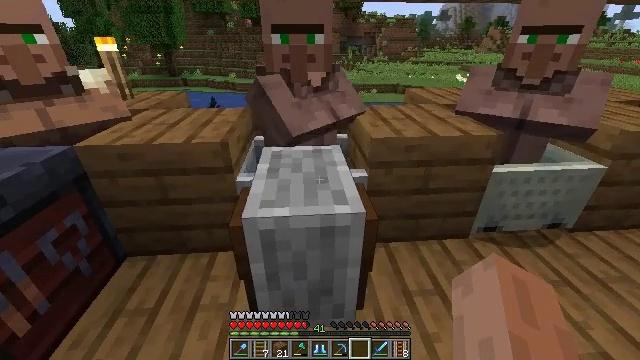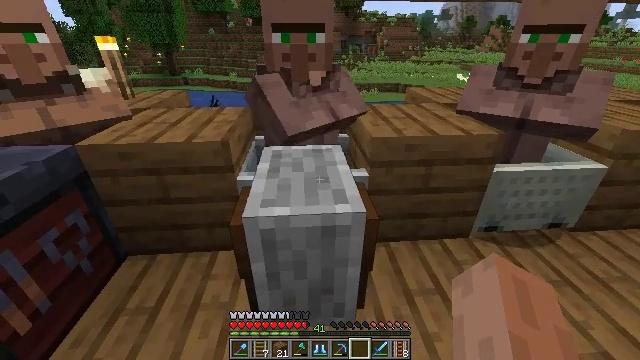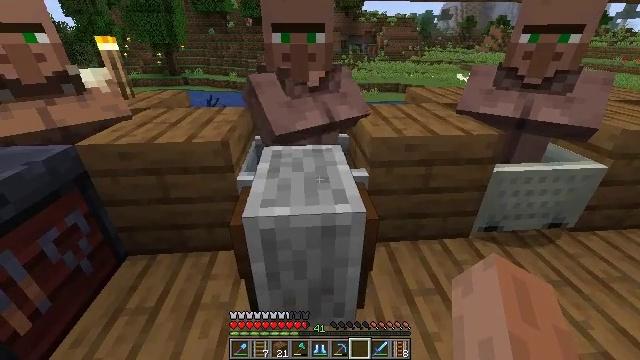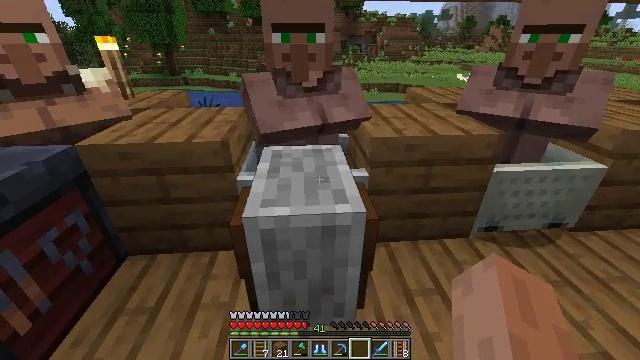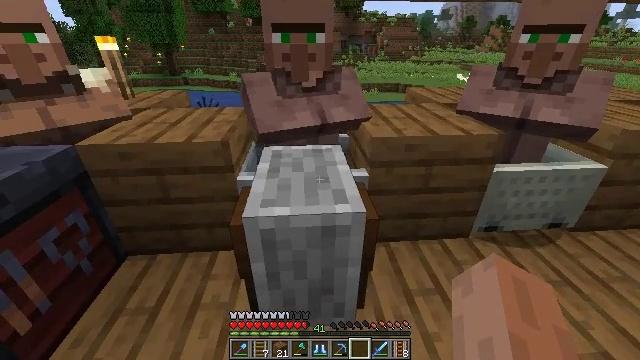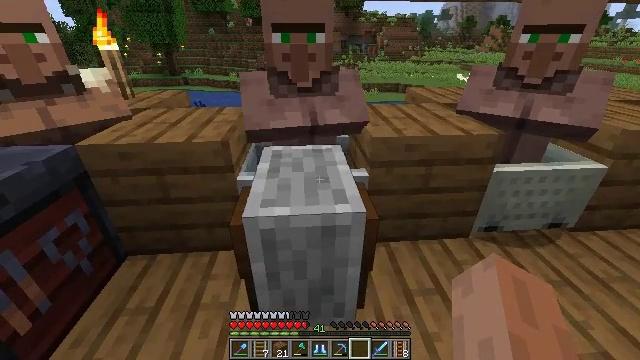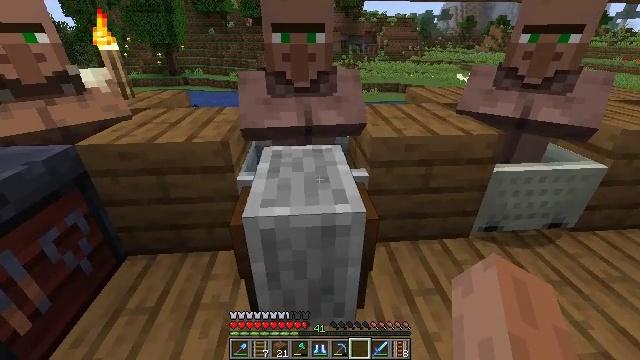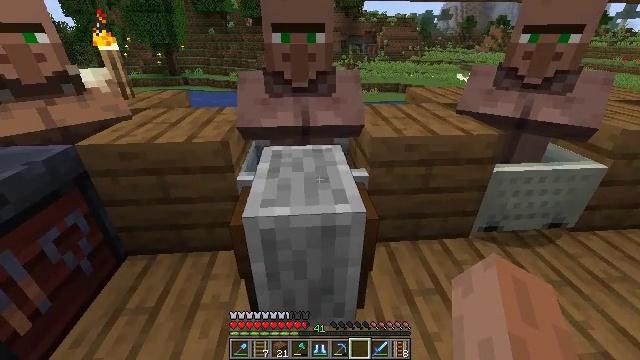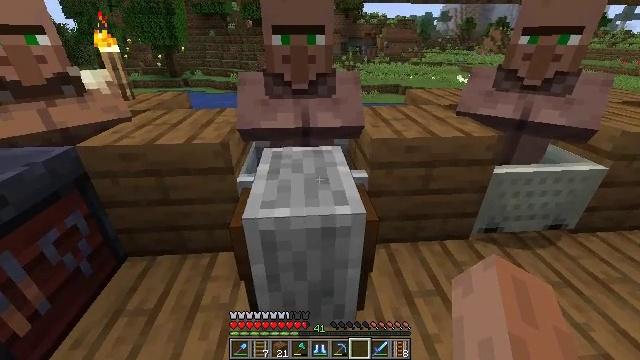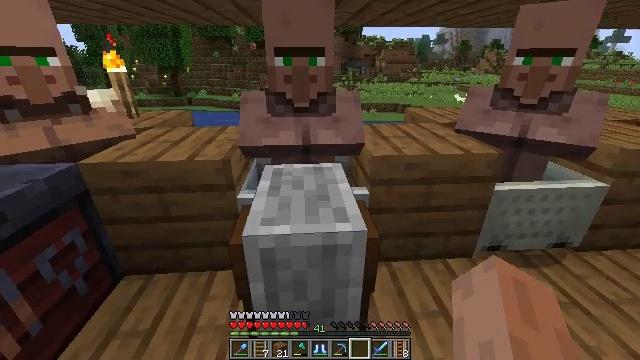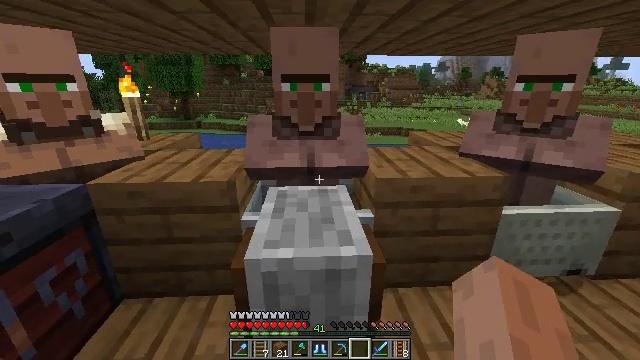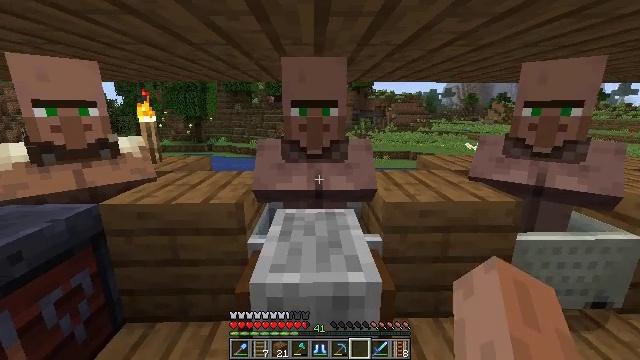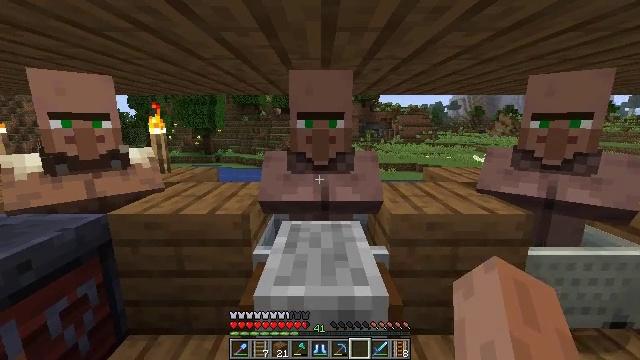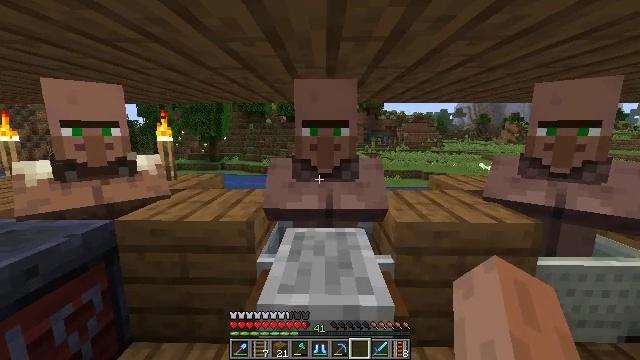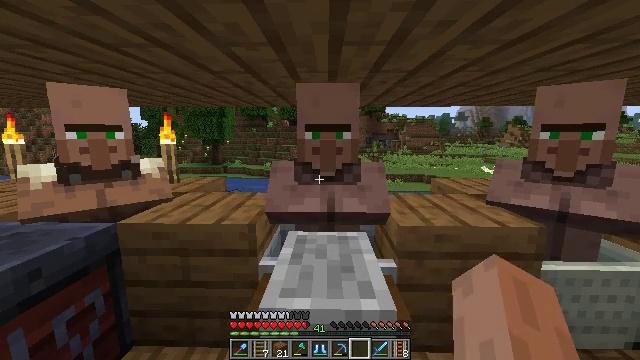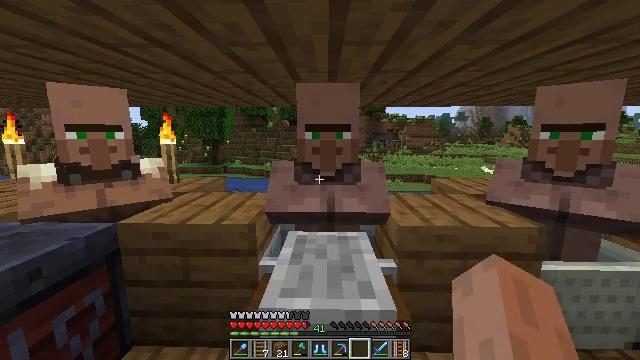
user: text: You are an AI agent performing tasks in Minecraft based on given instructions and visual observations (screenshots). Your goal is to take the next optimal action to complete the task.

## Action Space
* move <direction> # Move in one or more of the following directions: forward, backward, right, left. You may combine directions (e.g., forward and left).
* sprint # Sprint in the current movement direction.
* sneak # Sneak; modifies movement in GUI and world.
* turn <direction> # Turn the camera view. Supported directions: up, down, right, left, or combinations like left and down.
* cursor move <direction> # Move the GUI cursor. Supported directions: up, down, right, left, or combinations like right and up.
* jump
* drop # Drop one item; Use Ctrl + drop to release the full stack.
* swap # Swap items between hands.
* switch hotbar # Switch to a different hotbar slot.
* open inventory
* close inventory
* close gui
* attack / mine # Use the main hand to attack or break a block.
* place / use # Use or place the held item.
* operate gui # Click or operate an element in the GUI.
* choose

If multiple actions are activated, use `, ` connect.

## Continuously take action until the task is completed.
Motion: motion action
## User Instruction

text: Break the grindstone to collect it.
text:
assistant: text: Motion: no_op
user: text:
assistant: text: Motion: no_op
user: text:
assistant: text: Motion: no_op
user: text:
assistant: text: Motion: no_op
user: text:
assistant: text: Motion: no_op
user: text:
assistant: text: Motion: no_op
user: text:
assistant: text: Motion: no_op
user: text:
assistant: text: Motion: no_op
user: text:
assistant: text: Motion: turn up
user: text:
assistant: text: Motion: turn left and up
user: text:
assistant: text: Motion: turn left and up
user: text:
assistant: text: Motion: turn left and up
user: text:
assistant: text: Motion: turn left and up
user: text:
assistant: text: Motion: no_op
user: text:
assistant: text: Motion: use / place
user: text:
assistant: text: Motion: use / place
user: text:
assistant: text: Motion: use / place
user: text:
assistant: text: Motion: use / place
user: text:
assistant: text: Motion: no_op
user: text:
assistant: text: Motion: no_op
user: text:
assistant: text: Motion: no_op
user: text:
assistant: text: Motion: no_op
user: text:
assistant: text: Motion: no_op
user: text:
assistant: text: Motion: no_op
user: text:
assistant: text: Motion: no_op
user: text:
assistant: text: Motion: no_op
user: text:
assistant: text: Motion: no_op
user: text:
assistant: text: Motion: no_op
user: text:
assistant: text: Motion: no_op
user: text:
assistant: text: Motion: no_op